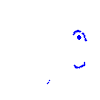
Particle: kaon